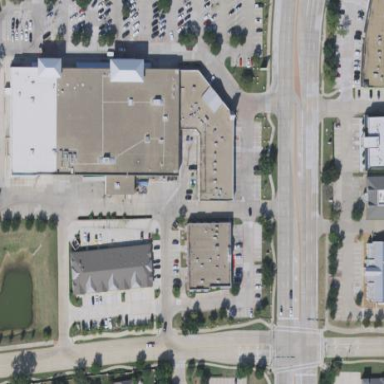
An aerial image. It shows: Retail building.